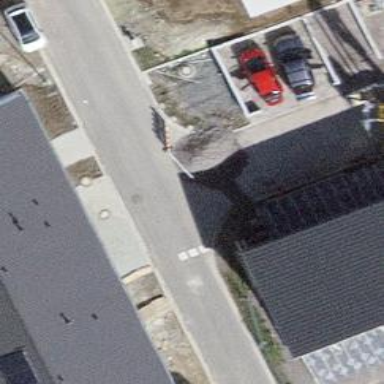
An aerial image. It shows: Residential road with asphalt surface and no sidewalks.